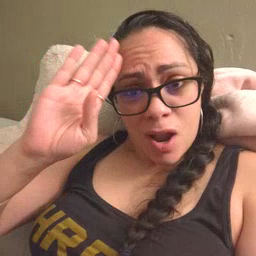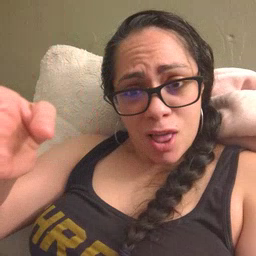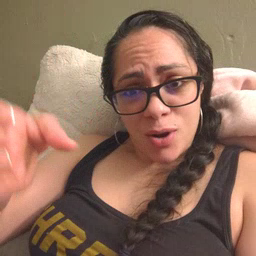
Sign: hello